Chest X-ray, PA view. Patient: 20 years old, sex M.
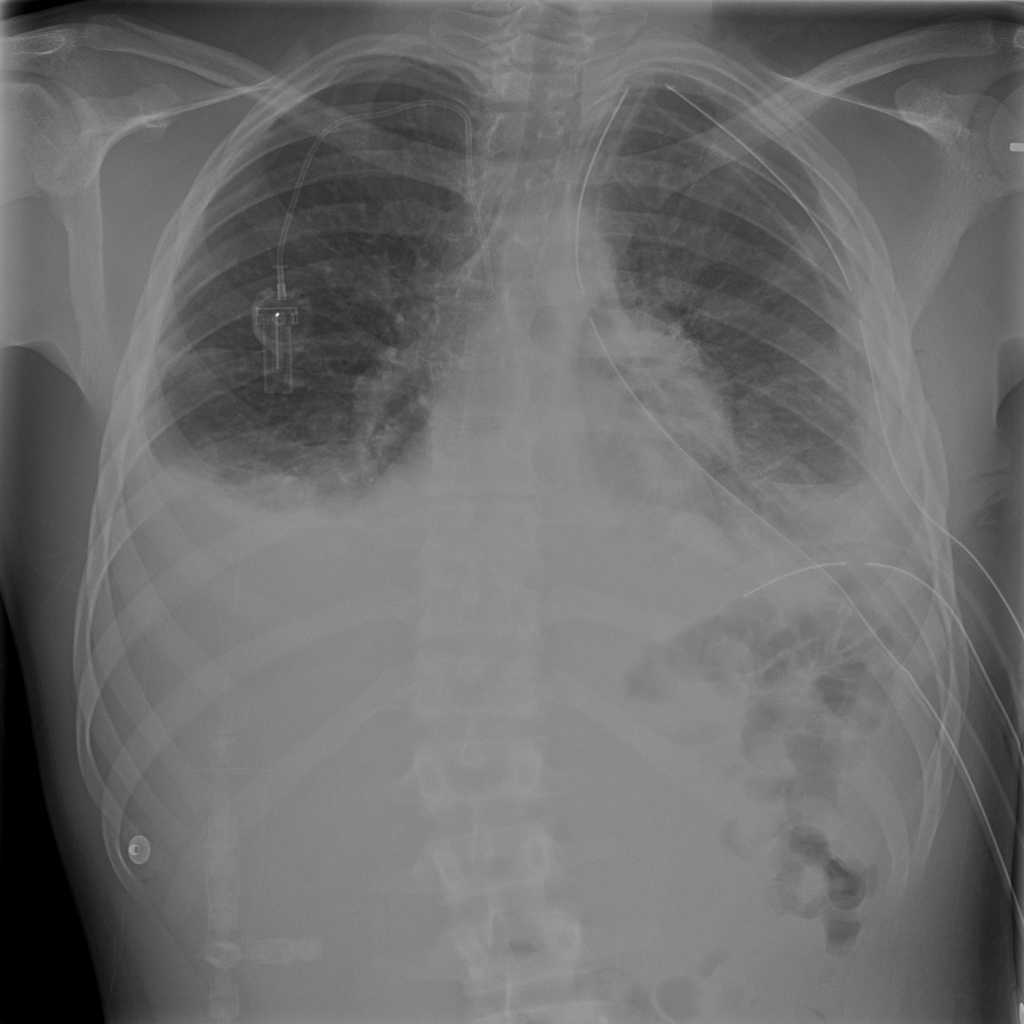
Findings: Effusion